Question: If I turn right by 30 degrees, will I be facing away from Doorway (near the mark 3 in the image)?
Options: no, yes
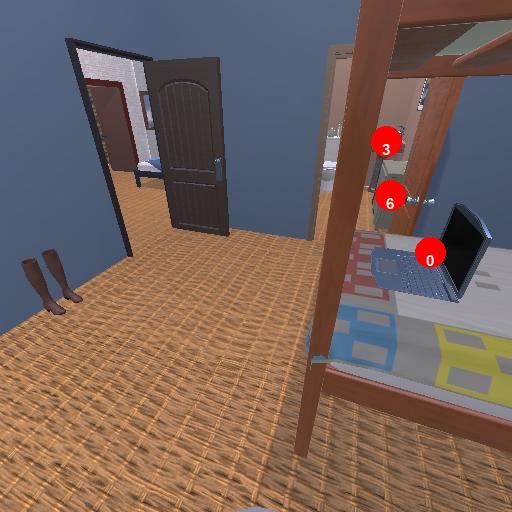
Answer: no